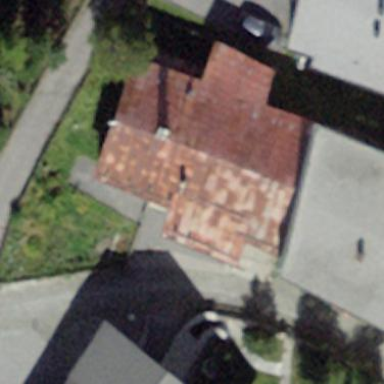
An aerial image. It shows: Semi-detached house.